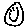
Label: smiley face